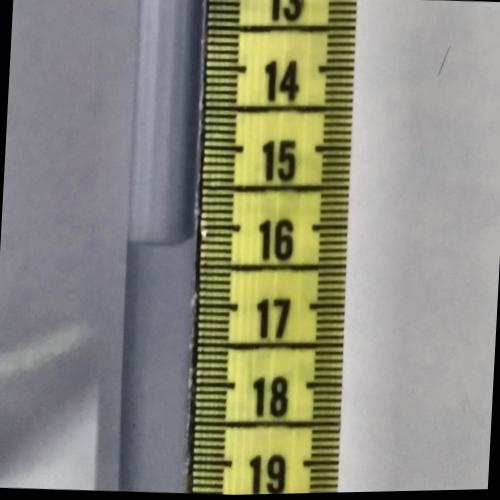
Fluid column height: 16.2 cm